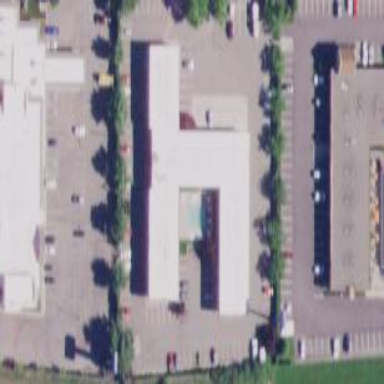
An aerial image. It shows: Building that is motel.